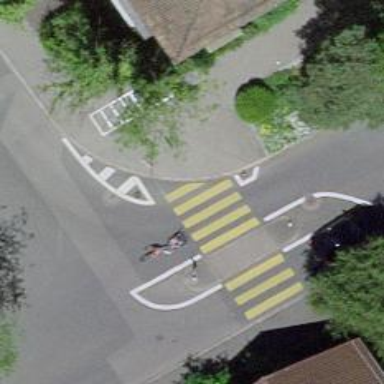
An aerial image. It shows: Asphalt sidewalk with marked zebra crossing.